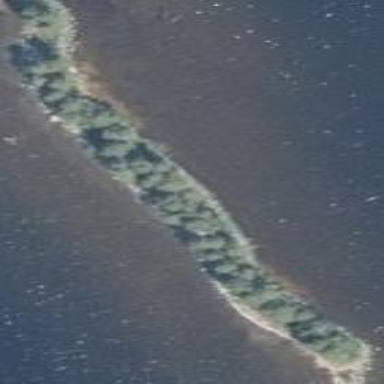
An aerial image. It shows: Islet.